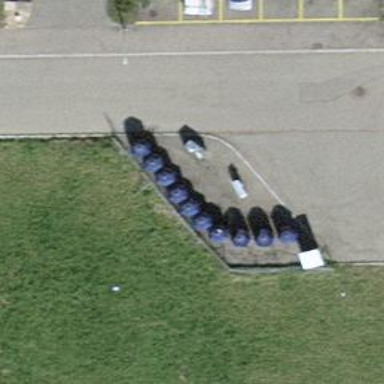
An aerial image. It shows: Recycling container for recycling.